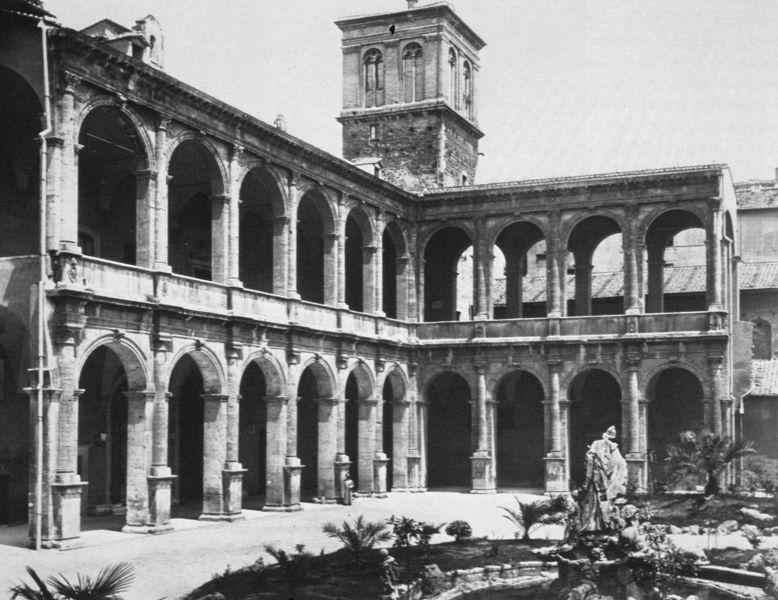
Titel: Palazzo Venezia (Innenhof)
Künstler: Francesco del Borgo
Standort: Roma
Institution: Palazzo Venezia
Schlagwörter: himmel, schatten, wasser, weiß, stadt, teich, fenster, frankreich, grau, schwarz, säule, säulen, tür, anlage, dach, gebäude, gras, haus, weg, alt, architektur, sockel, stein, bild, busch, büsche, kirche, sonne, figur, pflanzen, renaissance, schön, brunnen, rund, turm, garten, skulptur, springbrunnen, statue, sommer, ecke, ansicht, bogen, italien, mauer, hof, platz, pilaster, rundbogen, palme, tor, galerie, foto, fotografie, oben, photographie, unten, bögen, erker, gang, innenhof, umgang, eckig, glockenturm, kloster, palast, regenrinne, becken, schwarzweiss, arkaden, kapitell, photo, fries, villa, sims, gesims, architrave, antik, rundbögen, beet, palmen, geschosse, fotographie, stockwerke, figru, rennaissance, dachrinne, römisch, klassisch, campanile, geschoss, säulengang, bauwerk, photografie, kreuzgang, nein, fenser, rondell, romanisch, arkadengang, bogengang, zweistöckig, doppelgeschoss, halbsäulen, theatermotiv, bogengänge, potsdam, gbäude, irche, castell, brunnenfigur, wandvorlagen, photogarphie, pilster, zwei geschossig, zwistöckig, romstatue